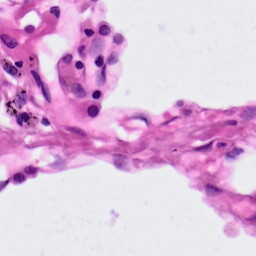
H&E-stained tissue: Lung